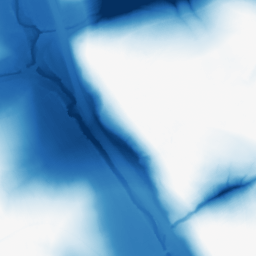
Category: morphological
Decomposition family: morphological
Decomposition parameters: operation: closing
size: 100
Upsampling method: quartic
Upsampling parameters: scale: 4
Upsampling scale: 4